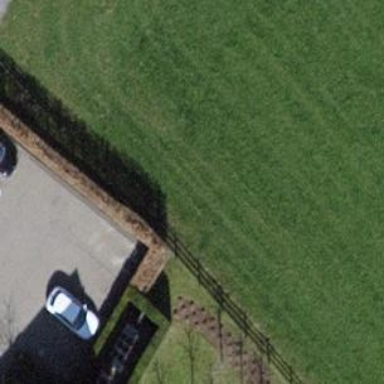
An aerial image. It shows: Hedge barrier.